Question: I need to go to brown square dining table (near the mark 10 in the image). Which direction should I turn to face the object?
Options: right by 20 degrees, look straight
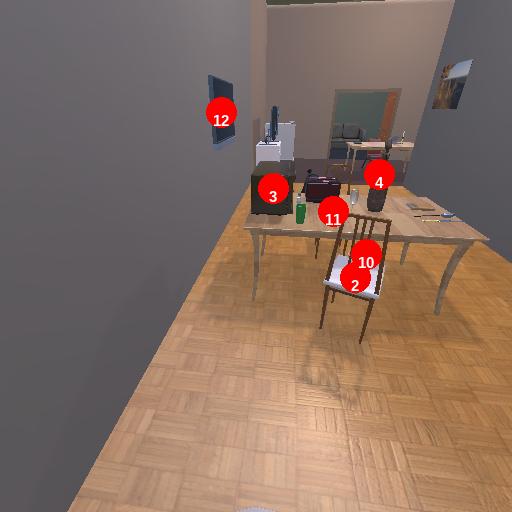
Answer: right by 20 degrees